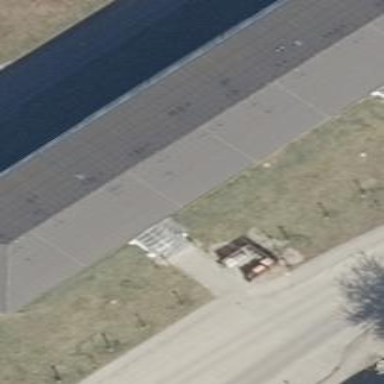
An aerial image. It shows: Building with hipped roof painted black.